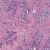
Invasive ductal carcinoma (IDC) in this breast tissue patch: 1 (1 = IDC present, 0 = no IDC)